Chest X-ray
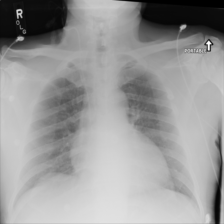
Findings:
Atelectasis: negative
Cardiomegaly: negative
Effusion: negative
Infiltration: negative
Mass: negative
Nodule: negative
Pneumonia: negative
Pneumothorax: negative
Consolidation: negative
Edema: negative
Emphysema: negative
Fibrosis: negative
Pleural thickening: negative
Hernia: negative